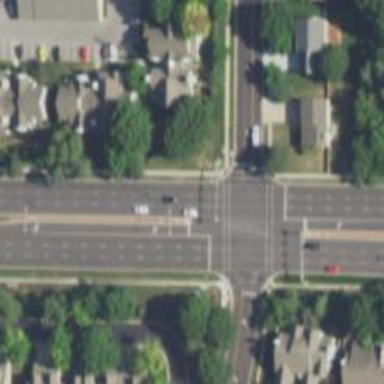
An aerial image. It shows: Solid stop line on the road marking.